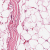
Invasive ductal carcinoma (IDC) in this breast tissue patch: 0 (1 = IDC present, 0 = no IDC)